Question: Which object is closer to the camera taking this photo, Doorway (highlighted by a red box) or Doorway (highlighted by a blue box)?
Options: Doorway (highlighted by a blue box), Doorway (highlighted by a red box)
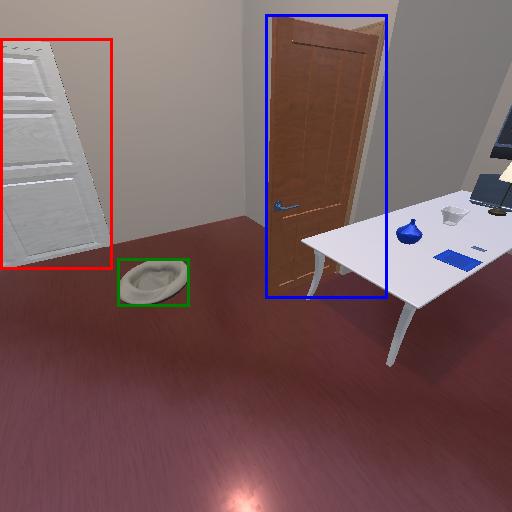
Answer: Doorway (highlighted by a blue box)